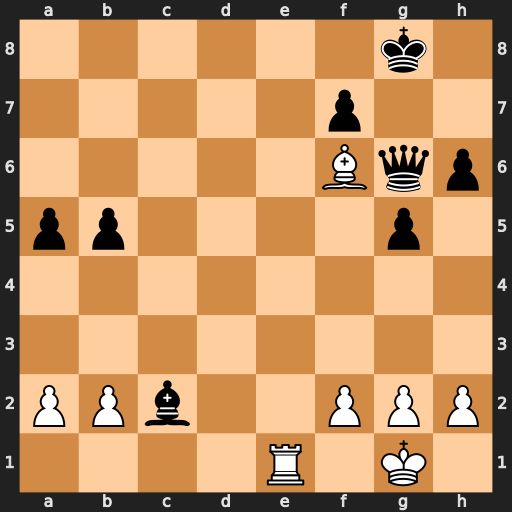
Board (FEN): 6k1/5p2/5Bqp/pp4p1/8/8/PPb2PPP/4R1K1
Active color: w
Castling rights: -
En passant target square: -
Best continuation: Re8+ Kh7 Rh8#